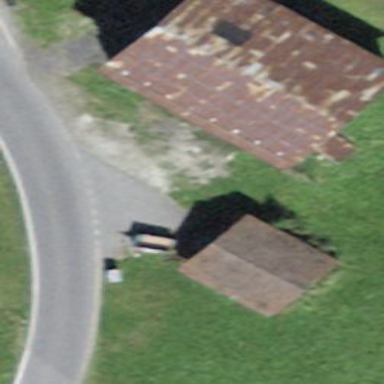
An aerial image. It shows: Building with tile roof.